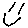
Label: smiley face